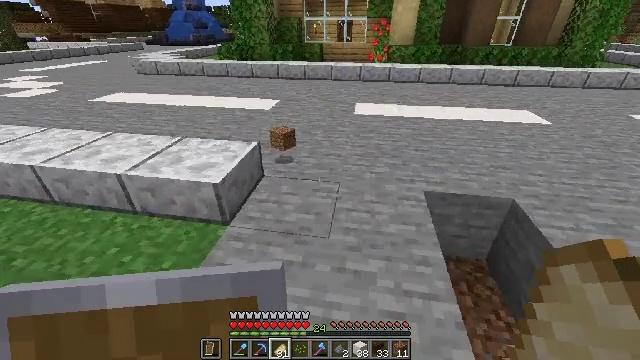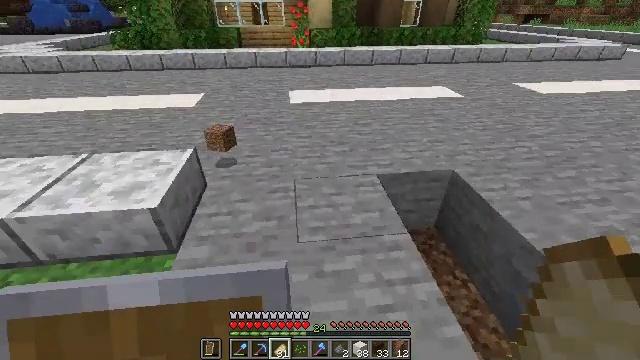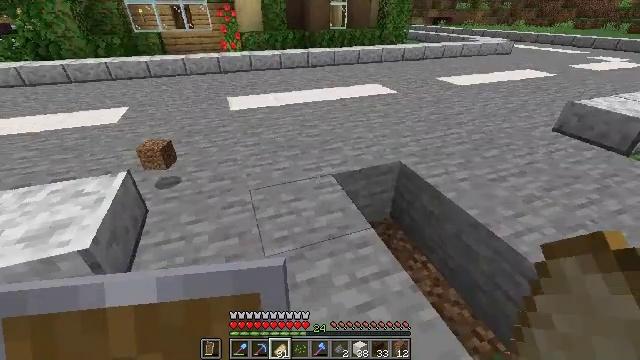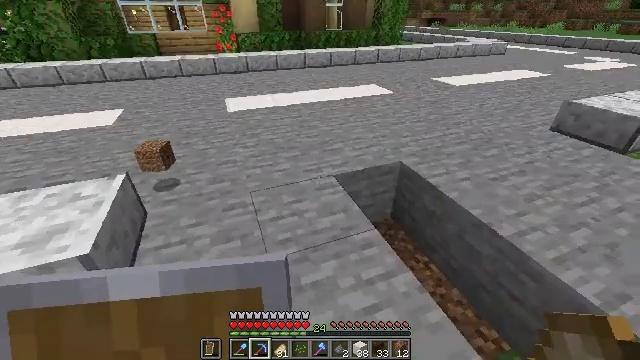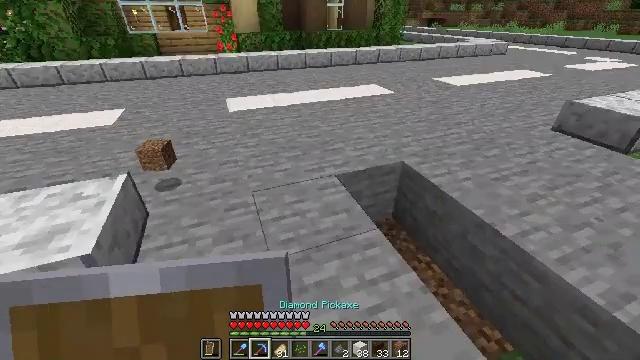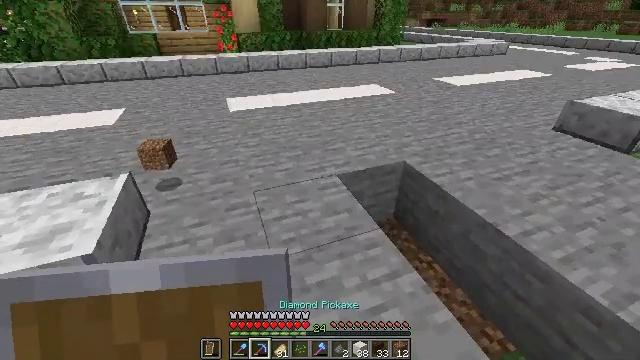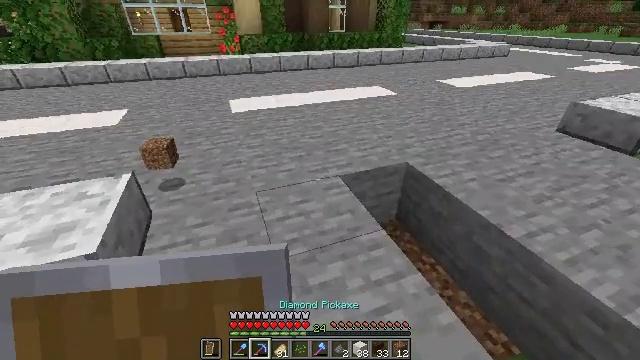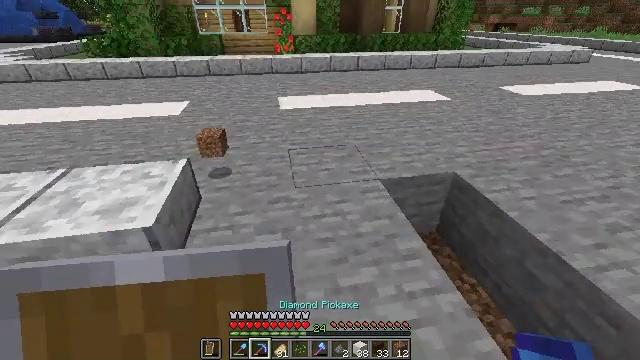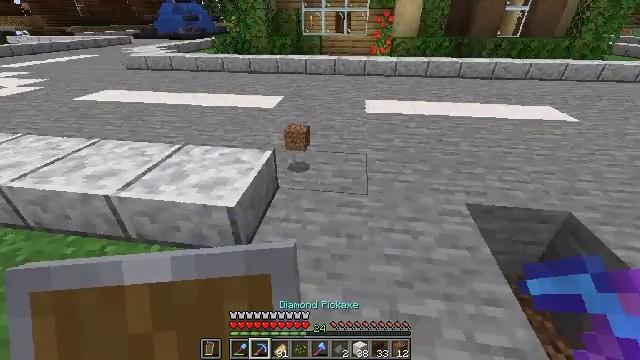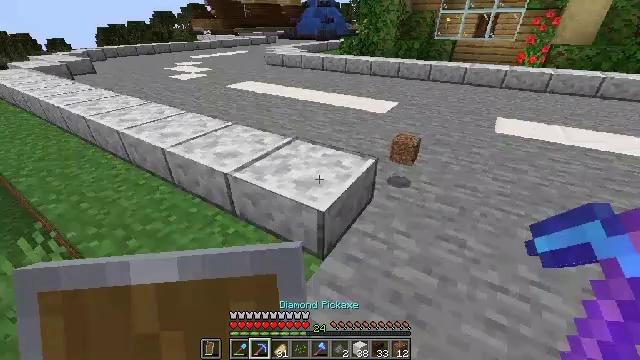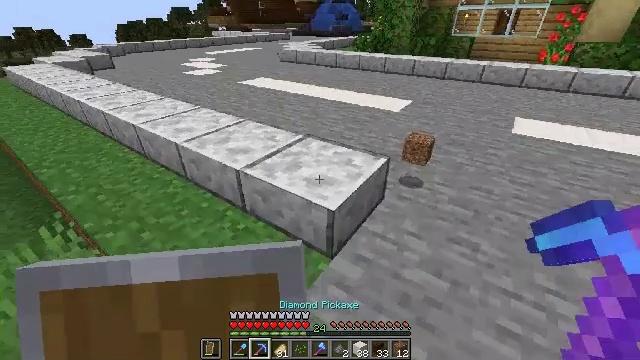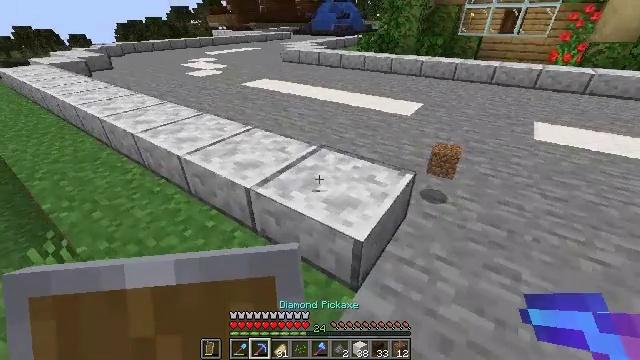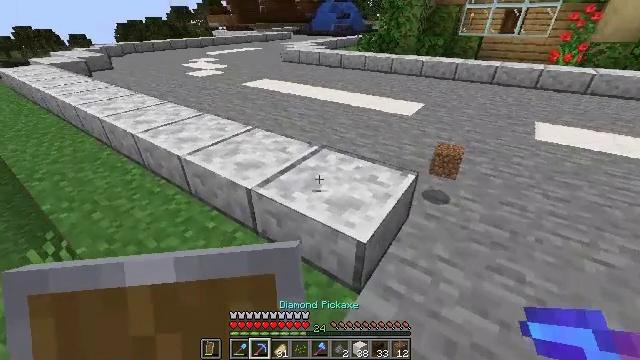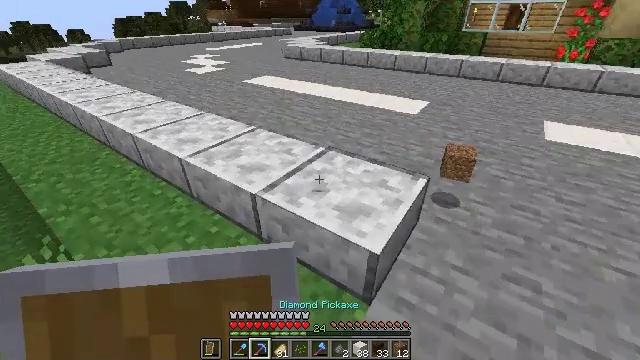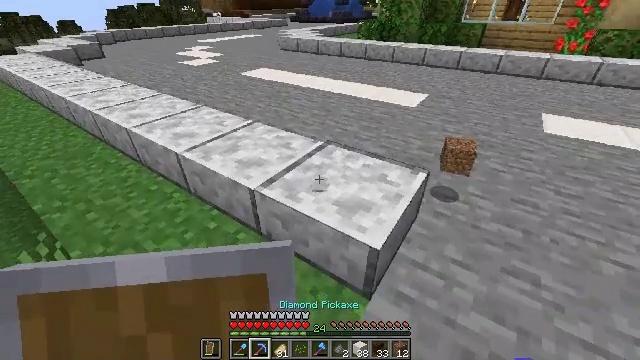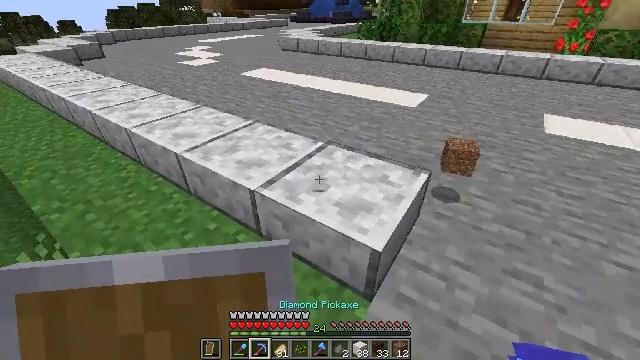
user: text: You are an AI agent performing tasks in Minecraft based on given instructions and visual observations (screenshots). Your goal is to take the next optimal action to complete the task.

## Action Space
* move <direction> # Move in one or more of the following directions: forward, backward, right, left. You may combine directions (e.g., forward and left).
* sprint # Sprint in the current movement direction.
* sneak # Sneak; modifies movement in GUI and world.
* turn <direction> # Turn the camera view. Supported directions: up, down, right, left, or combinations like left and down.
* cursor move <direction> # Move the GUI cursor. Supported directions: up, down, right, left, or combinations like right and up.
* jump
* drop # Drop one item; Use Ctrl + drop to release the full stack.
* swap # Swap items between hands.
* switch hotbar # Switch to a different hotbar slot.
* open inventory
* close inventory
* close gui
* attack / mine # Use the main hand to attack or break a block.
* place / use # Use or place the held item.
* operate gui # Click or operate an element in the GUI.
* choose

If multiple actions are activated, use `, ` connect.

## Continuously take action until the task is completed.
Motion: motion action
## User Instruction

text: Break the polished diorite slab for reuse.
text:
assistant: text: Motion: move forward and move left, turn right and down
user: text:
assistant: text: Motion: turn right
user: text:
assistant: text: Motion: turn right, switch to hotbar 2
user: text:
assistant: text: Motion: switch to hotbar 2
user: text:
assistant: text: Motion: switch to hotbar 2
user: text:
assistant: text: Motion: no_op
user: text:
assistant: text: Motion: turn left
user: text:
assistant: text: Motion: move forward, turn left
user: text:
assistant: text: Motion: move forward, turn left
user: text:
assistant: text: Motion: move forward and move left, turn left
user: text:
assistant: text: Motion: move forward and move left
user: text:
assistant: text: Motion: no_op
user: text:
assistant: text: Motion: no_op
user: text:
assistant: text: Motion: turn down
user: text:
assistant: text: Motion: no_op
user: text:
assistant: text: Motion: attack / mine
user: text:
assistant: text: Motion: attack / mine
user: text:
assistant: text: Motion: turn right and down, attack / mine
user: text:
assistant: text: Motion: attack / mine
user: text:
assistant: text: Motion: attack / mine
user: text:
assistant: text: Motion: no_op
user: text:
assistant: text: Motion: no_op